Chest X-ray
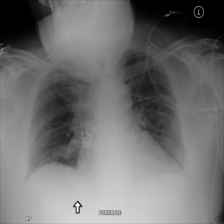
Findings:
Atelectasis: negative
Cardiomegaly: negative
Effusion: negative
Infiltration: positive
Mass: negative
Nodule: negative
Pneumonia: negative
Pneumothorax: negative
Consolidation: negative
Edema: negative
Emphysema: negative
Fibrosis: negative
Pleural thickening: negative
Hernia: negative